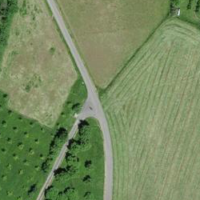
EUNIS habitat code: 25
Species observed at this site:
Milvus milvus
Falco tinnunculus
Phoenicurus ochruros